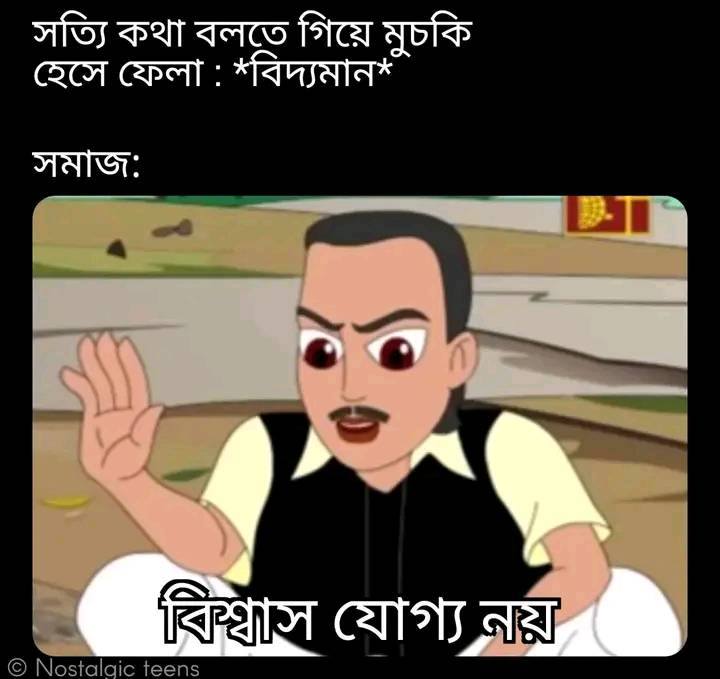
Text: সত্যি কথা বলতে গিয়ে মুচকি হেসে ফেলা বিদ্যমান সমাজ বিশ্বাস যোগ্য নয়
Label: Non Hate